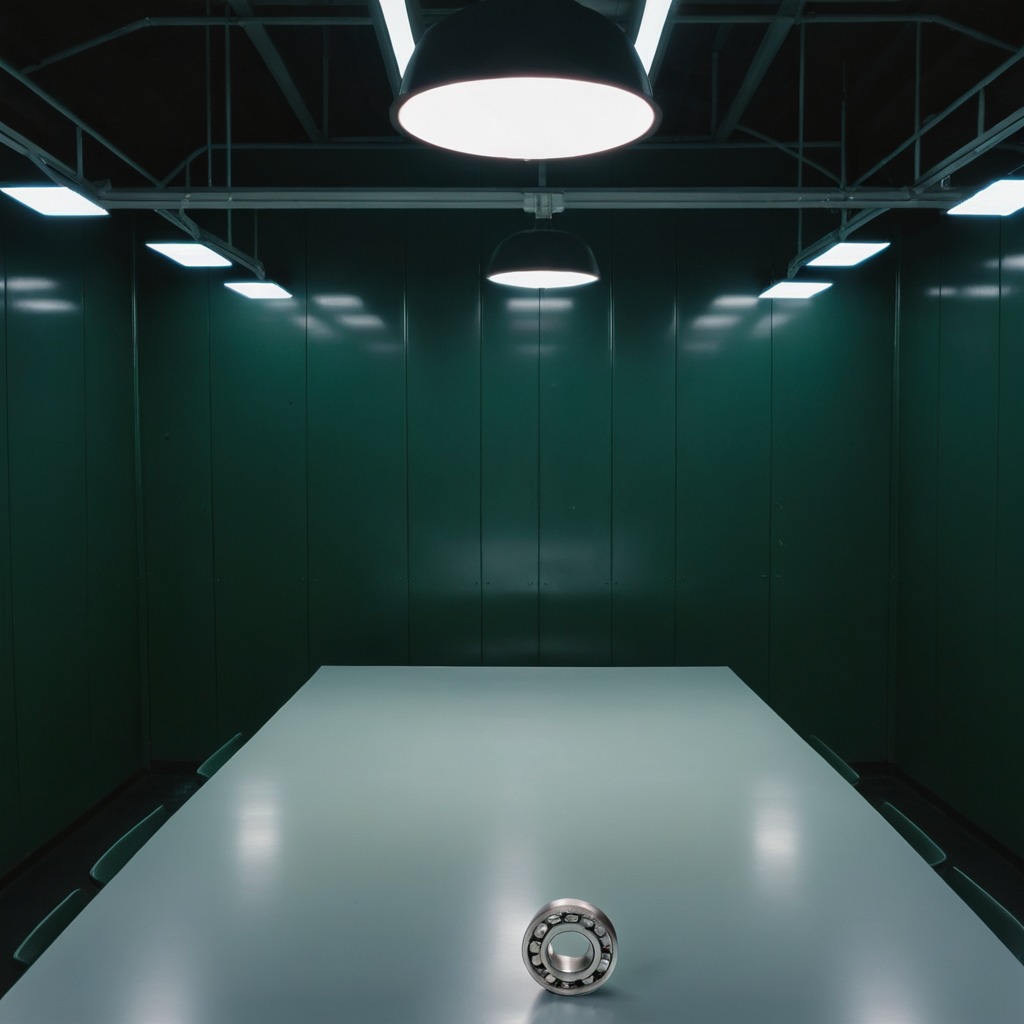
A metal ball bearing is lying on the table in the railway signal maintenance room.